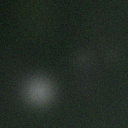
Screen state: off